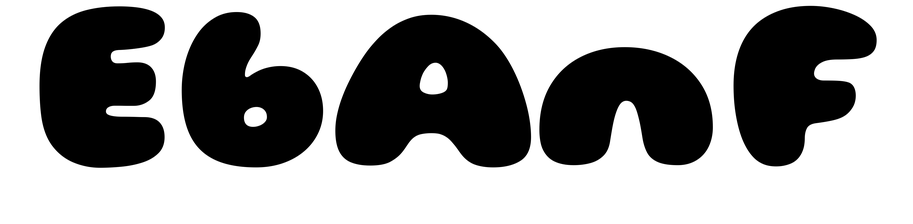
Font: Gluten_Black